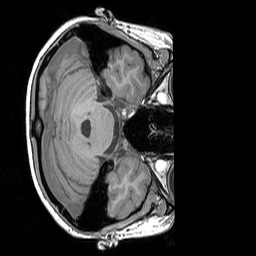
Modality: T1w
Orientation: axial
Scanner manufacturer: siemens
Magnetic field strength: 3 T
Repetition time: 1.83 s
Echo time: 0.00303 s